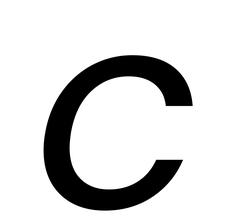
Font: Poppins-Italic